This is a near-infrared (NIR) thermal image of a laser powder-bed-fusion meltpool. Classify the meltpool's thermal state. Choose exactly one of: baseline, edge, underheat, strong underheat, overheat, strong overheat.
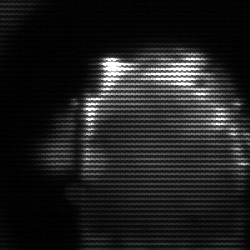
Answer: baseline